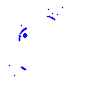
Particle: pion